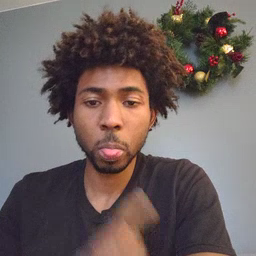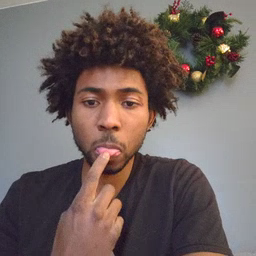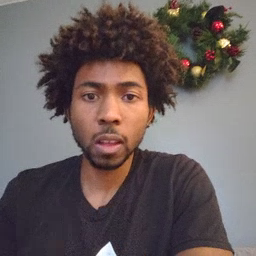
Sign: tongue